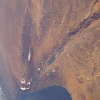
Label: land